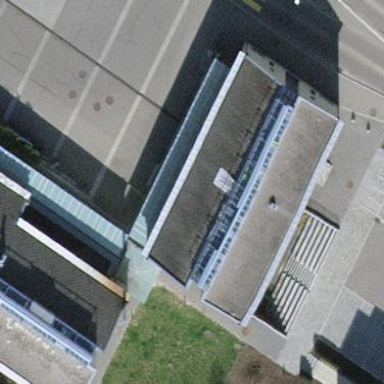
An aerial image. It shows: View of roof of building.